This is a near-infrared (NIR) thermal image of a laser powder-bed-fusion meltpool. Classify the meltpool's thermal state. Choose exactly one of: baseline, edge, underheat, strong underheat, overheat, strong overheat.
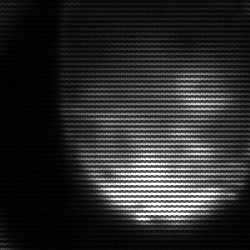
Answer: edge